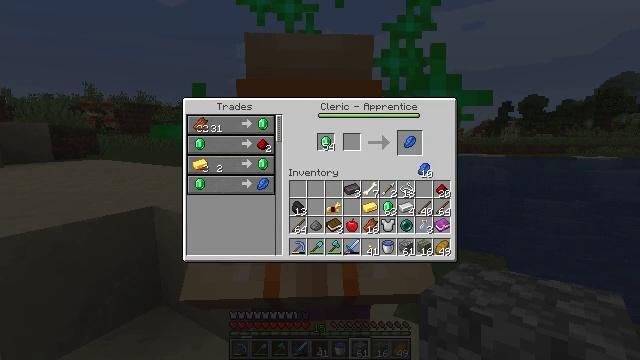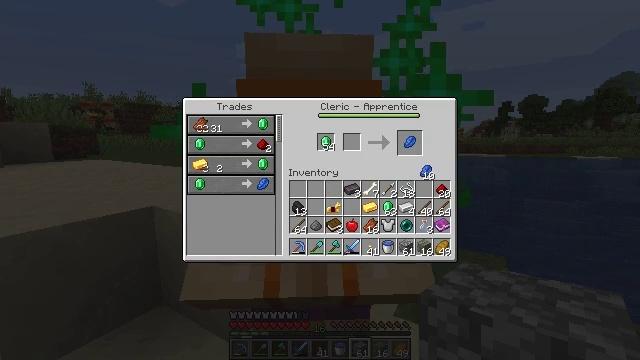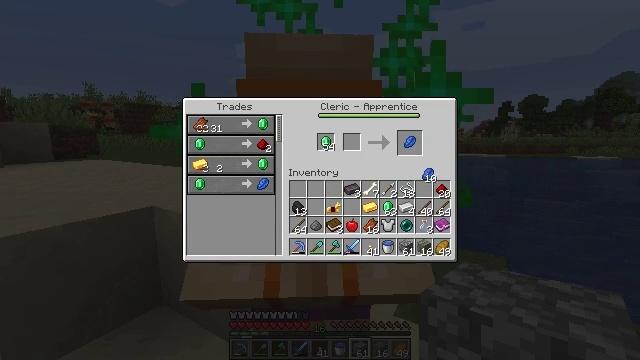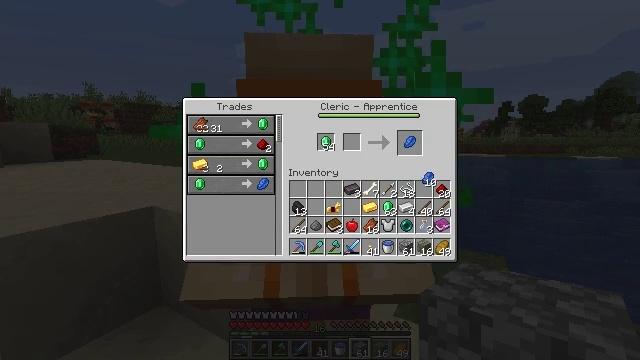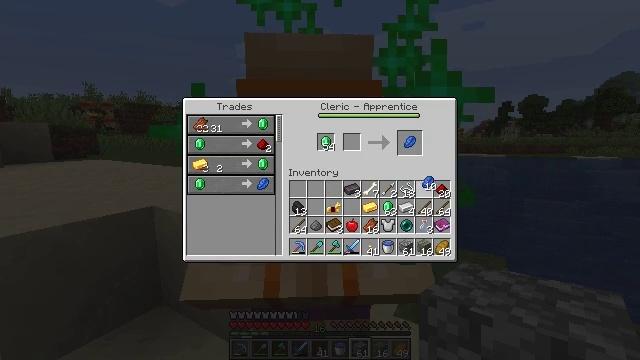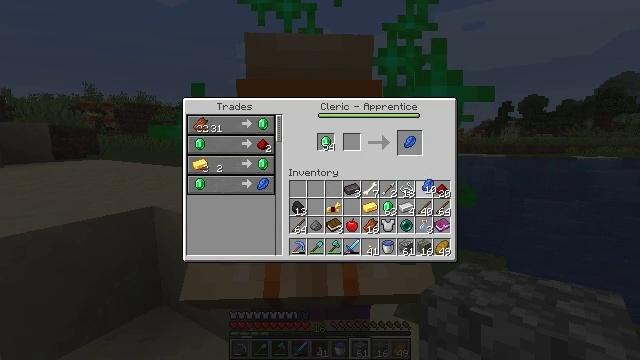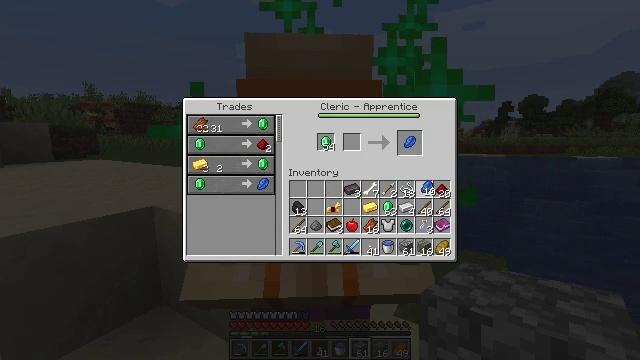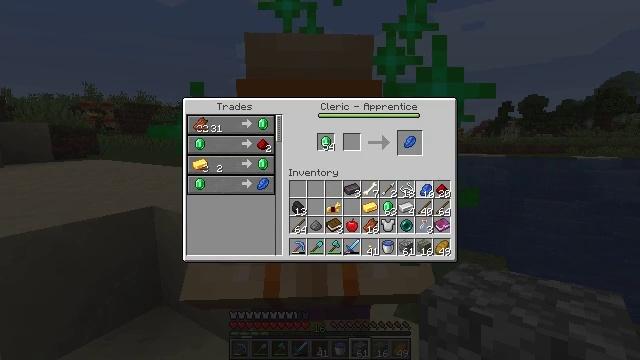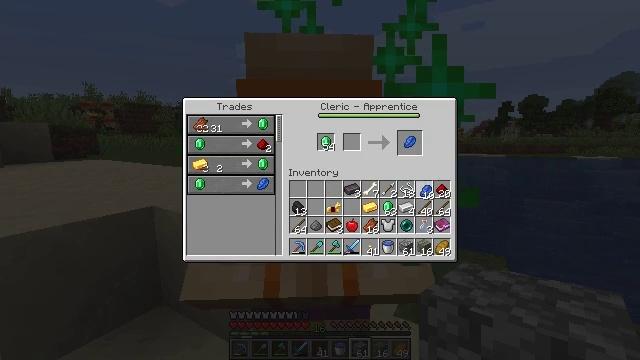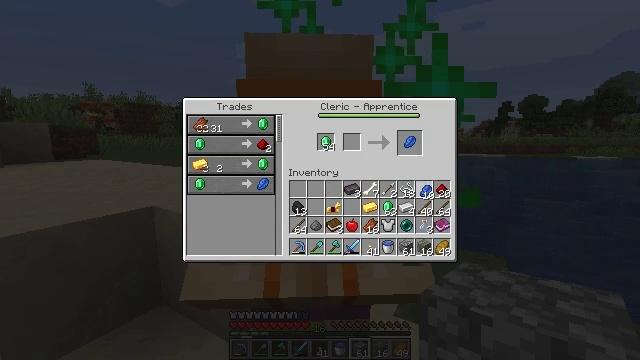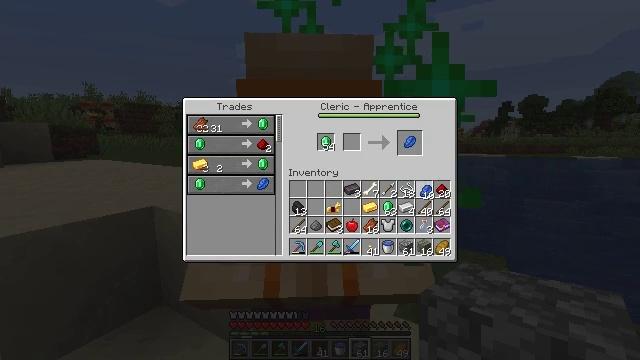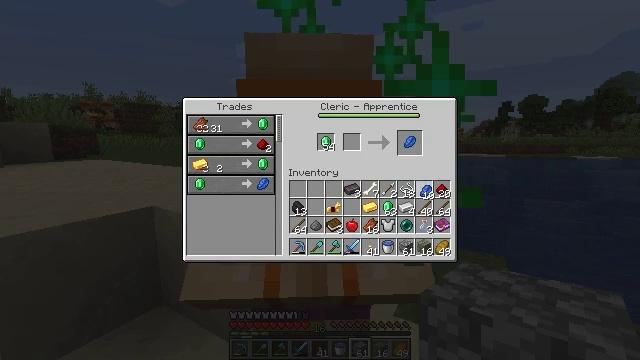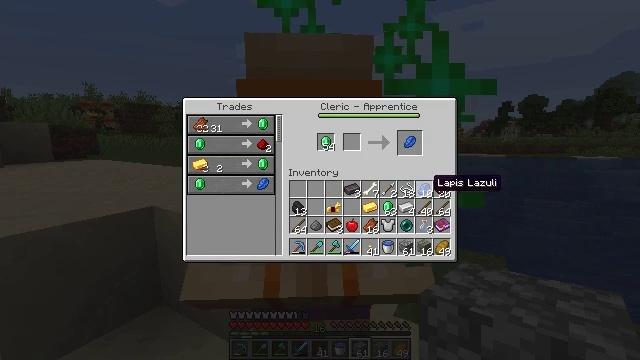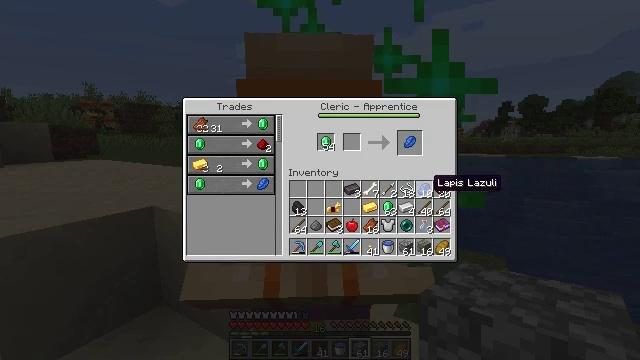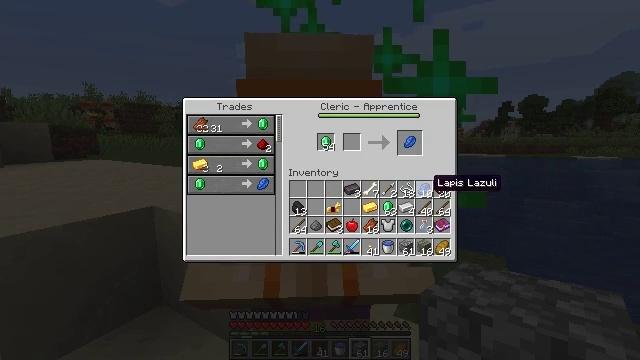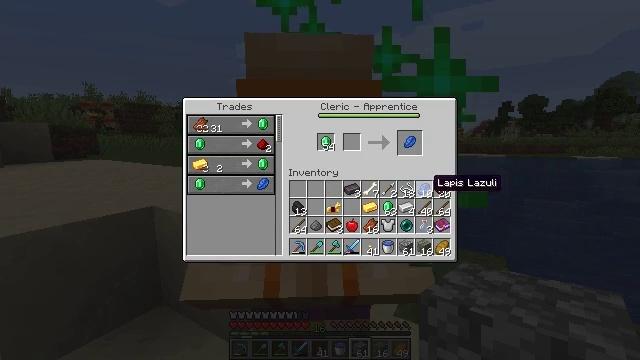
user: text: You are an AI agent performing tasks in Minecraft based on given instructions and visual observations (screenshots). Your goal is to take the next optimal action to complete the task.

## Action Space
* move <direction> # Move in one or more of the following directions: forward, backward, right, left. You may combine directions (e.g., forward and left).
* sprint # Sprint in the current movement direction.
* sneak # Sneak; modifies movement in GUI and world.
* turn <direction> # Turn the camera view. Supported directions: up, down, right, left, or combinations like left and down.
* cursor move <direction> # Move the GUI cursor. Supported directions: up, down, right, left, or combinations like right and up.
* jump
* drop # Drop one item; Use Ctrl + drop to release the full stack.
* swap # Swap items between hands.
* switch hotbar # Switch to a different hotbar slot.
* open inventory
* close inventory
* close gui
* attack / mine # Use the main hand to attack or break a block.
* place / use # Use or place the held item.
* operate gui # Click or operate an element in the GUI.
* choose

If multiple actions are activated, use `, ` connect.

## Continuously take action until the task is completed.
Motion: motion action
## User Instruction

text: Interact with a crafting table to get lapis lazuli.
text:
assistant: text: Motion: no_op
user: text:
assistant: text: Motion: no_op
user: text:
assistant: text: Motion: no_op
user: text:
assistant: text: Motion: no_op
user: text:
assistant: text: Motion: no_op
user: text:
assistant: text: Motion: no_op
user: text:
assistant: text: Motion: no_op
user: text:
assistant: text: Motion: no_op
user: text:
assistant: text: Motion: operate gui
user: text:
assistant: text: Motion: operate gui
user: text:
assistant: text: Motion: operate gui
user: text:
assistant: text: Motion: no_op
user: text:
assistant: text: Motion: no_op
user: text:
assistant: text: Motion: no_op
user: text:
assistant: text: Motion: no_op
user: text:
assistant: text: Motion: no_op
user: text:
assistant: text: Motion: no_op
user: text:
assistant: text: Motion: close gui
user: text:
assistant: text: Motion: no_op
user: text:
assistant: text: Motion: no_op
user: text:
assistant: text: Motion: no_op
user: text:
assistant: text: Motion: no_op
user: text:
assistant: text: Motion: turn down
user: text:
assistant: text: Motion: turn down
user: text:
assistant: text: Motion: turn down
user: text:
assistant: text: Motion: no_op
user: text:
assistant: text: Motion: move back
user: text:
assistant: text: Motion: move back
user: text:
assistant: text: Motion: move back
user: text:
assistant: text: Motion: move back